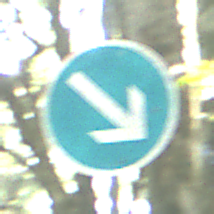
Verkehrszeichen: VorgeschriebeneVorbeifahrtRechts
Umgebung: Outdoor, Nature
Tageszeit: Midday
Wetter: Clear
Licht: Natural
Jahreszeit: NotSpecified
Kontrast: LowContrast